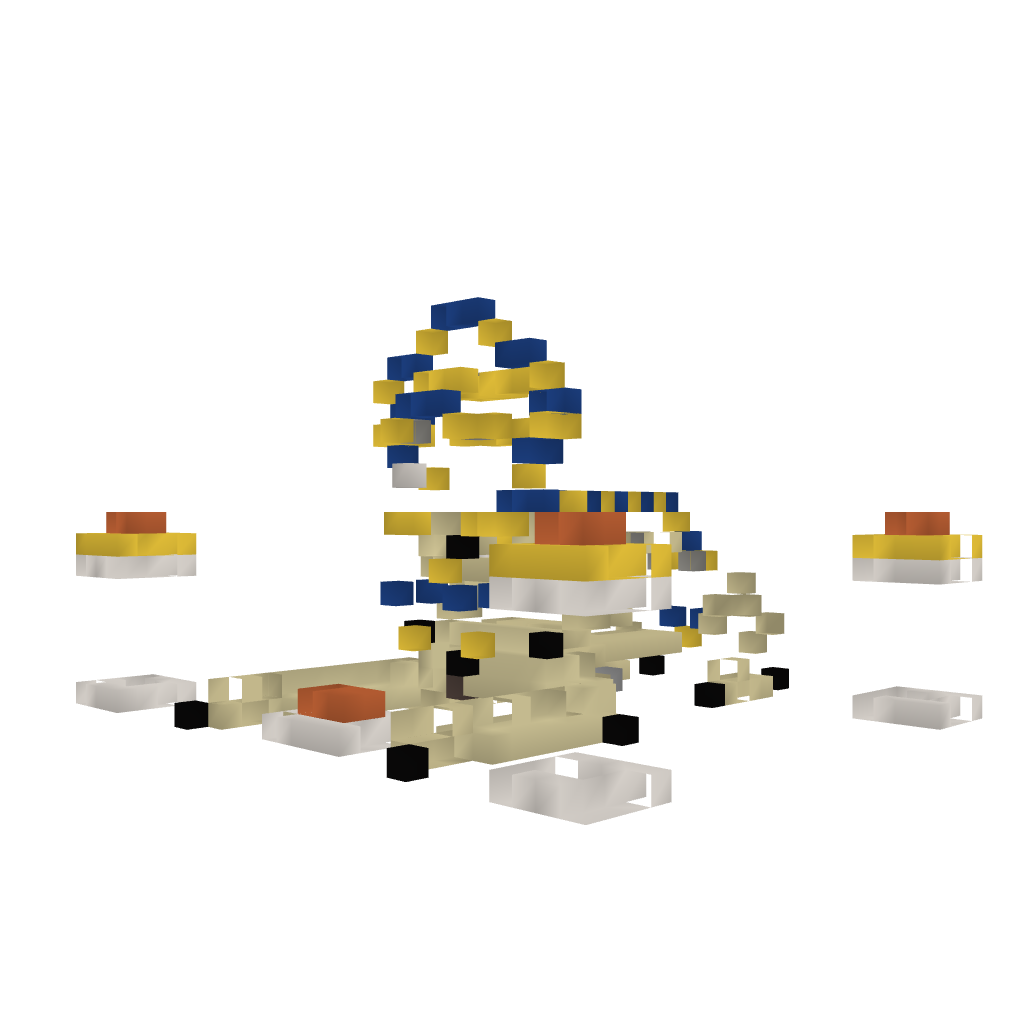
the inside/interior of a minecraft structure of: Night Lit Sphinx